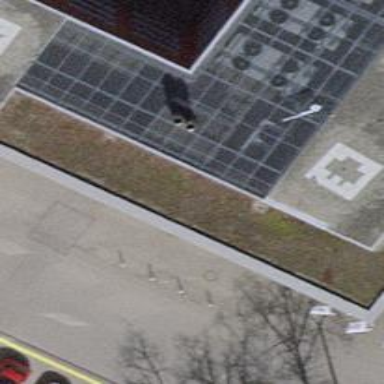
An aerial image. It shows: Surveillance system is in place.